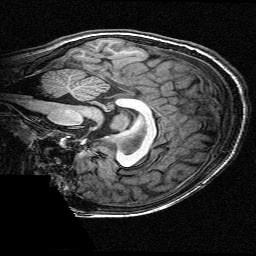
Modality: T1w
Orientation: sagittal
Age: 10
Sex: male
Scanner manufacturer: siemens
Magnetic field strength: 3 T
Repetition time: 2.3 s
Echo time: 0.00336 s